Question: I'm trying to allow the user to change the title of a window in Java without adding components to the window itself. I'm actually trying this with a 'JInternalFrame', but figure the solution should be similar for a 'JFrame'. I simply want to add an additional menu item in the context menu that pops up when right clicking on a window title bar. For example, the below:

This example is on Windows XP, but perhaps there's a way to get the window context menu OS independently perhaps similar to the 'SystemTray.getSystemTray()' (but for individual windows an application). From this I would be able to provide my own 'ActionListener' to popup a dialog for the user to enter a new title.
Is this a much bigger task than I'm guessing it is? Does anyone have solutions they've used before?
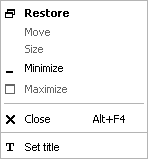
Answer: Short answer: I don't think this is easy. I'm not 100% sure if it is possible.
First, JFrame and JInternalFrame are actually quite different. JFrame is a top level component whose title bar and such are typically provided by the OS. JInternalFrame's entire content (including title bar) is provided by the Swing LAF.
For a JInternalFrame, the context menu is provided by the LAF, not JInternalFrame itself. You would have to do something with the UIComponent in order to change the context menu. I think you would likely have to provide a custom UI component in order to do this, which is ugly and typically breaks across different LAFs or works but looks terrible at best. See <URL>, the 'createSystemMenu' method.